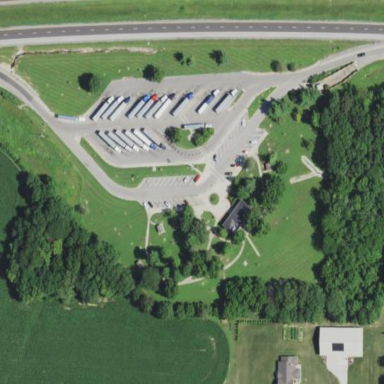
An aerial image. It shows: Rest area along the road.